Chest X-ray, PA view. Patient: 31 years old, sex F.
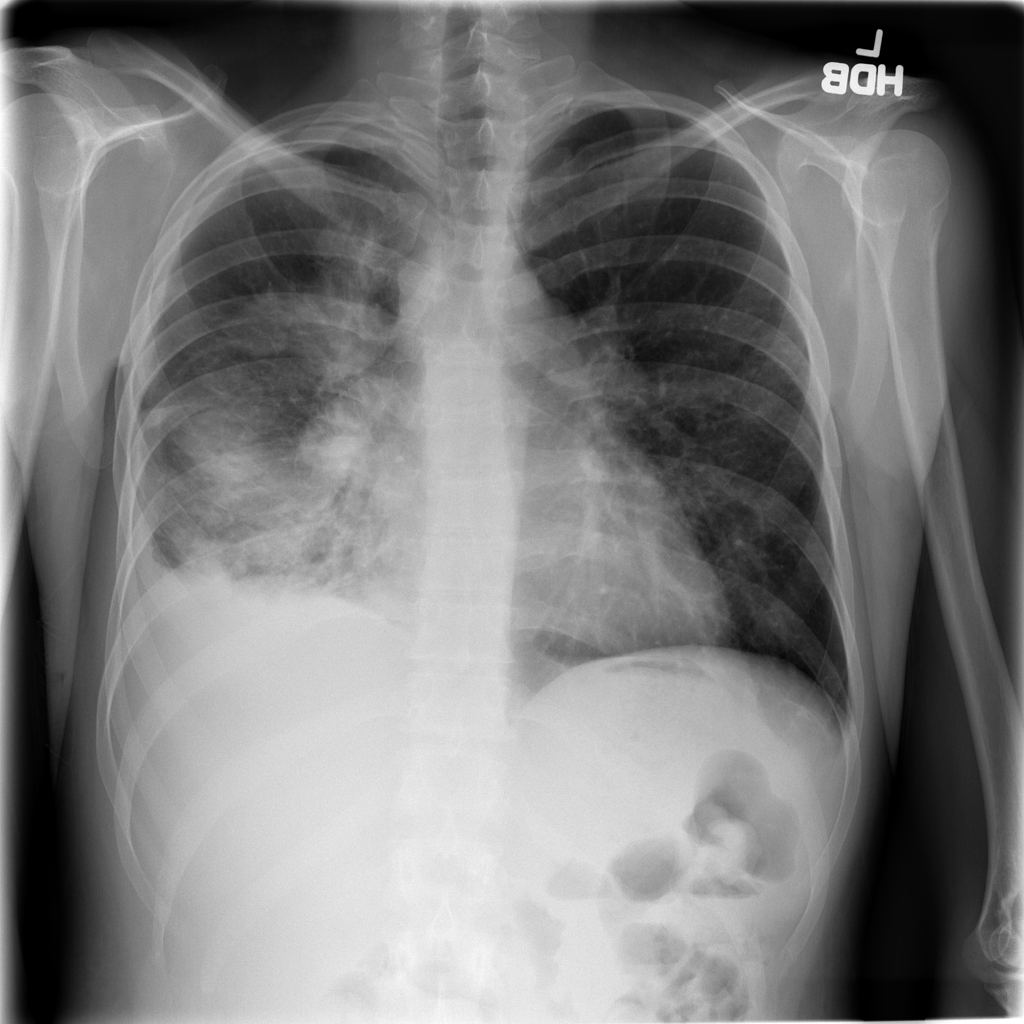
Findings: Effusion, Infiltration, Mass